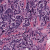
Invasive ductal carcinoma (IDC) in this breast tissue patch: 1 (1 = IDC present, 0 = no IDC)